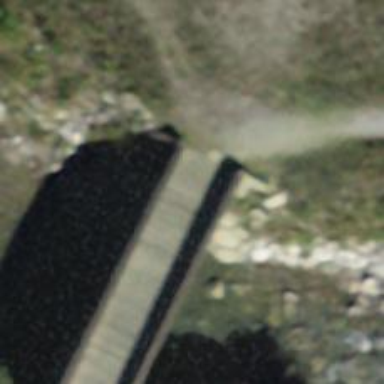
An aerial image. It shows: Footway bridge.